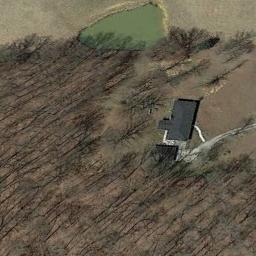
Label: sparse_residential